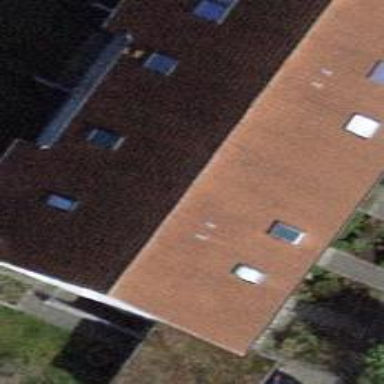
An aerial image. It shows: Terrace building.